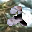
Label: 2